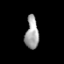
Tissue: prostate
Cell type: T cells
Senescence score: 0.6943
Nuclear area (px): 413
Mean DAPI intensity: 163.482